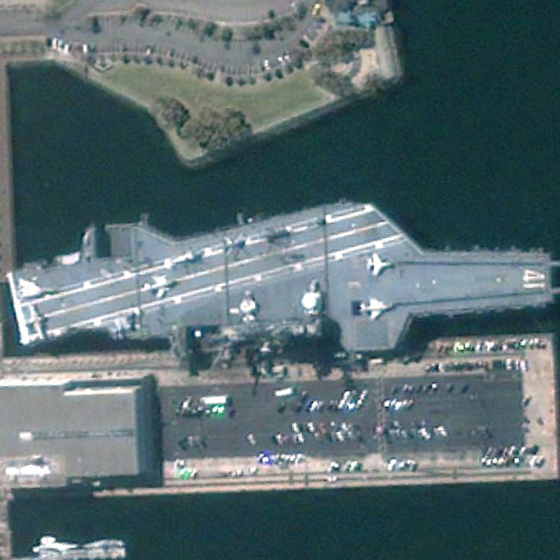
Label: aircraft_carrier